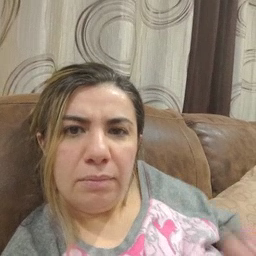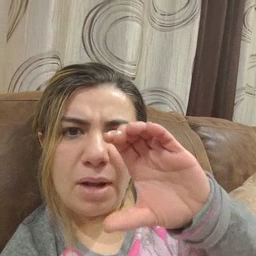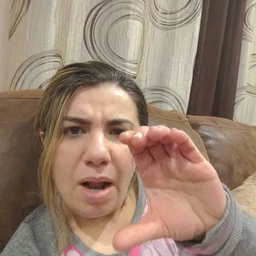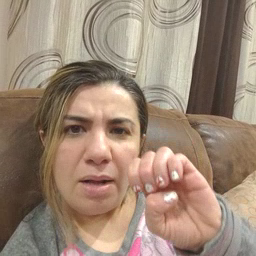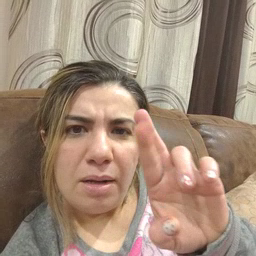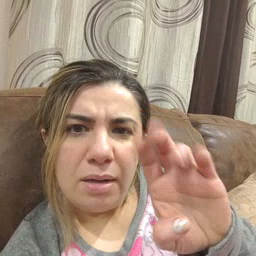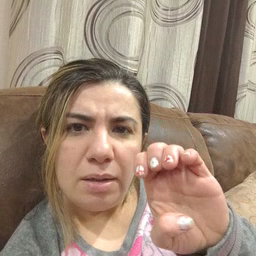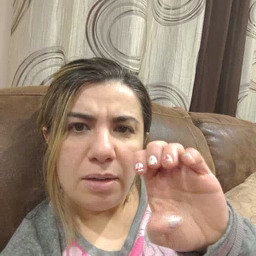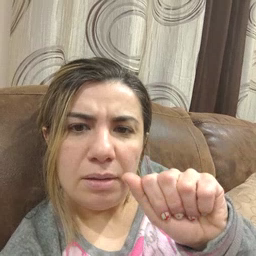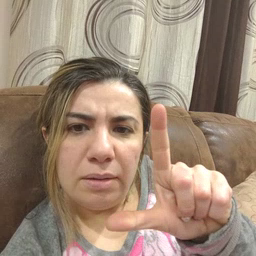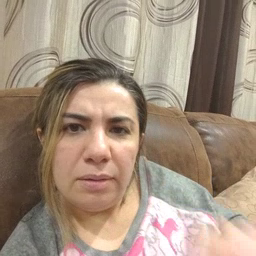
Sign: cereal